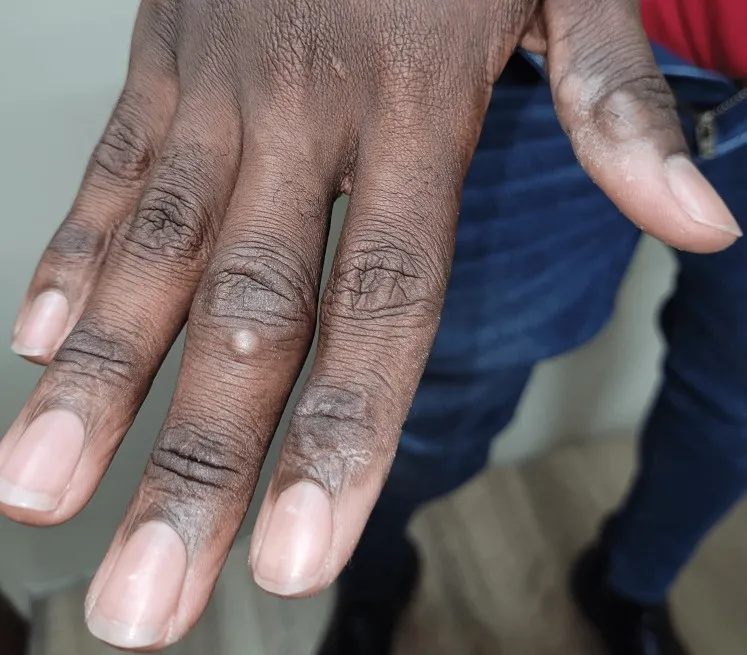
Two vesicopustular lesions on the medial aspect of the right thumb and a pustular lesion on the dorsum of the third right finger.
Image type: medical_photograph (skin_photograph)